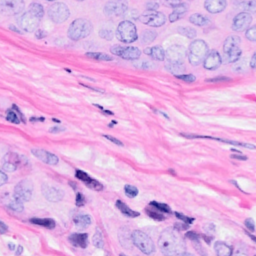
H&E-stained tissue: Breast